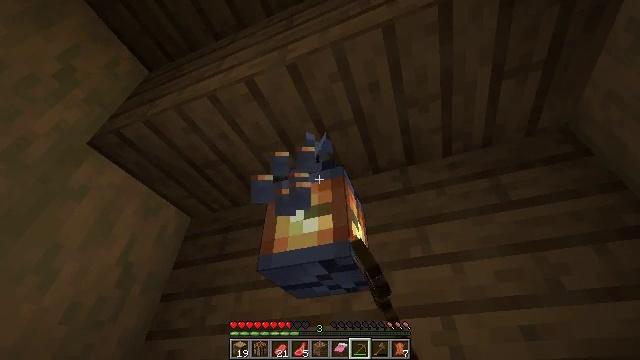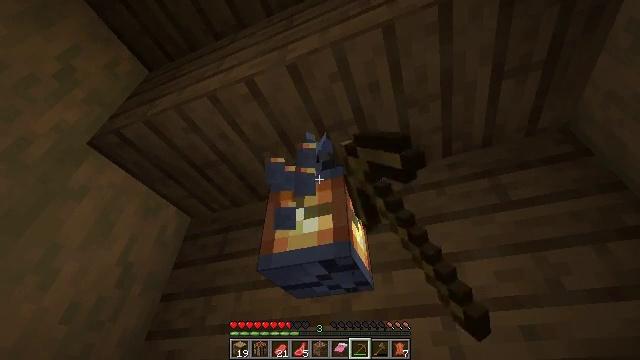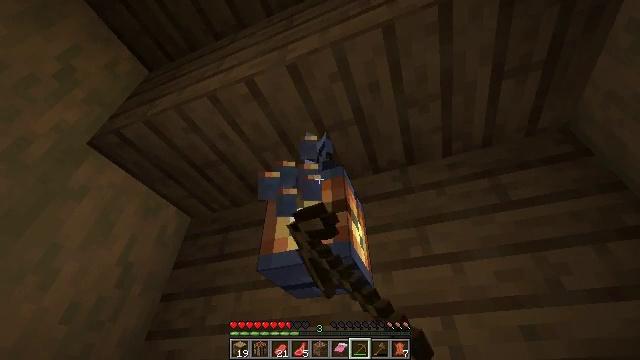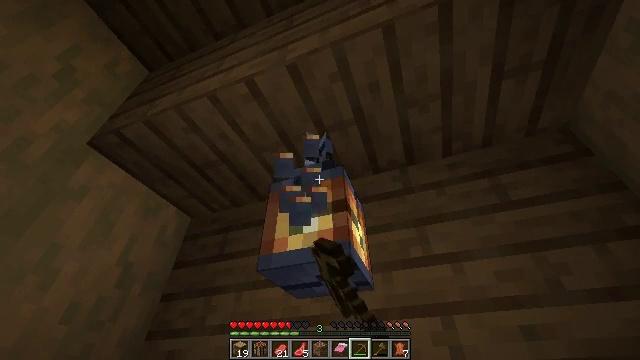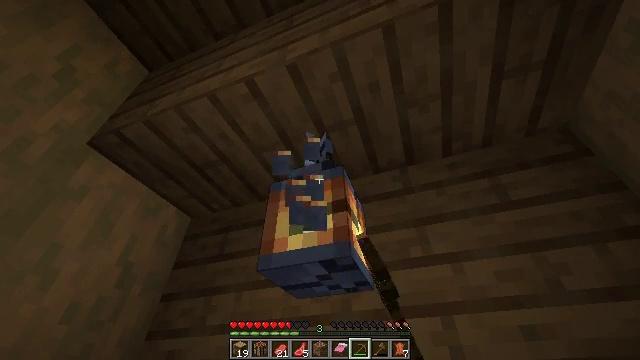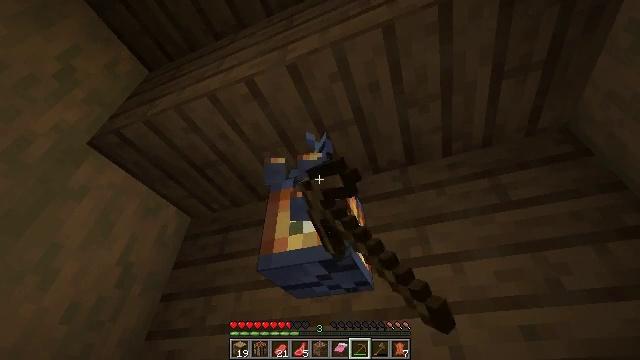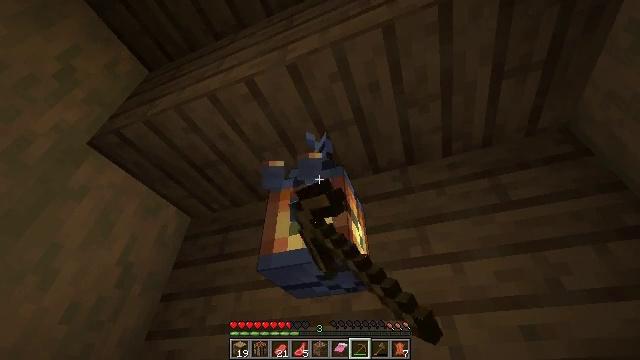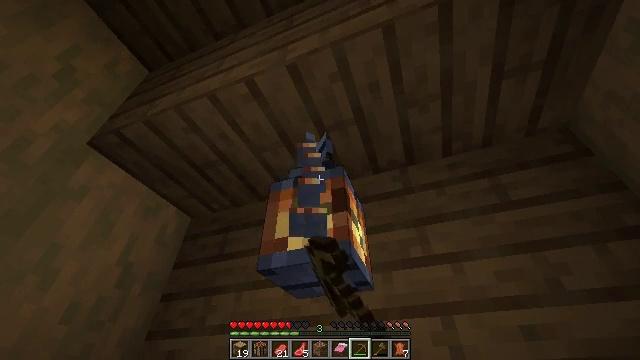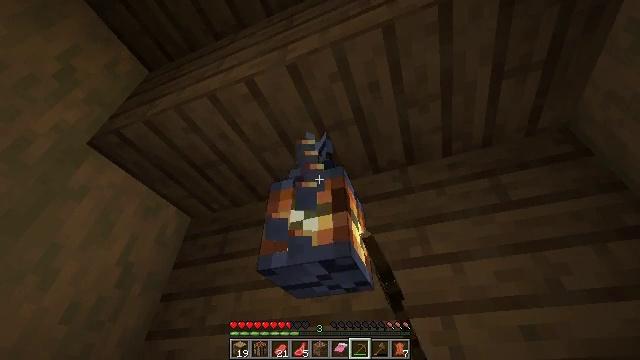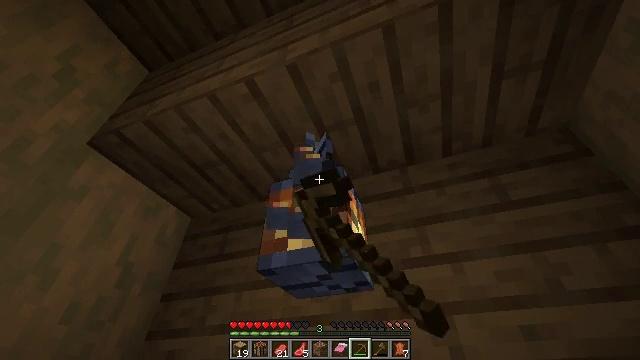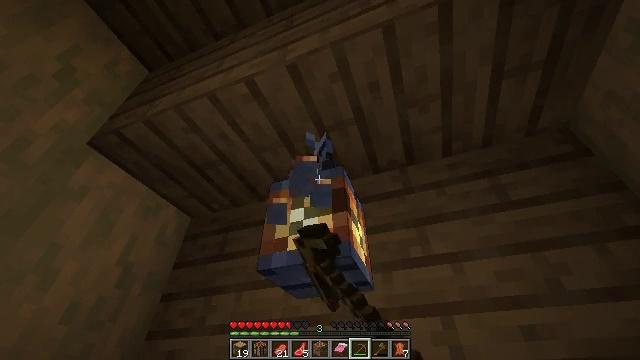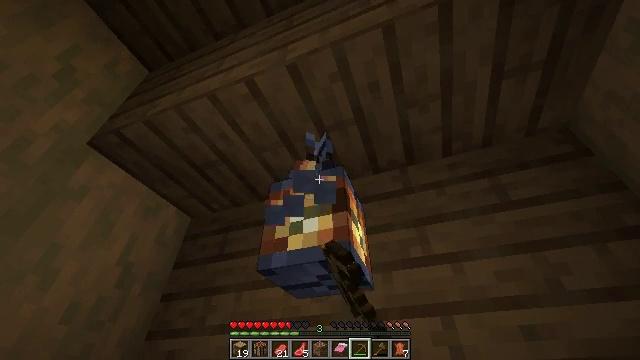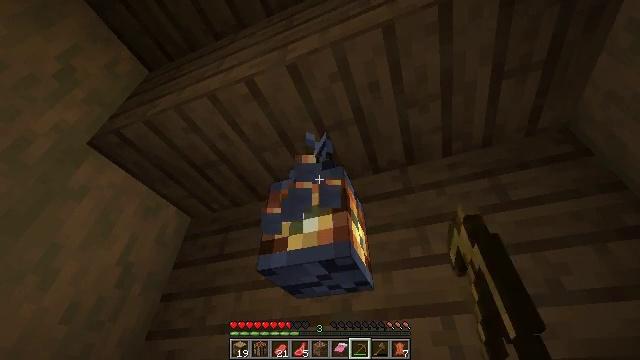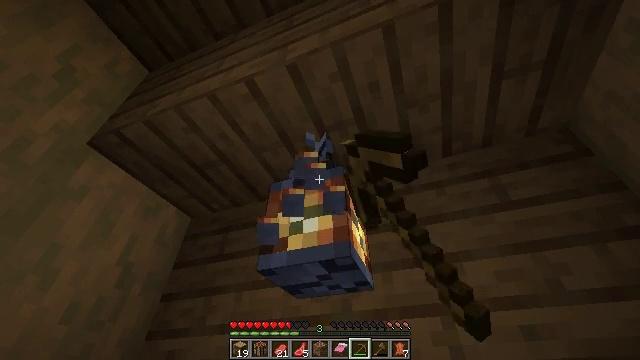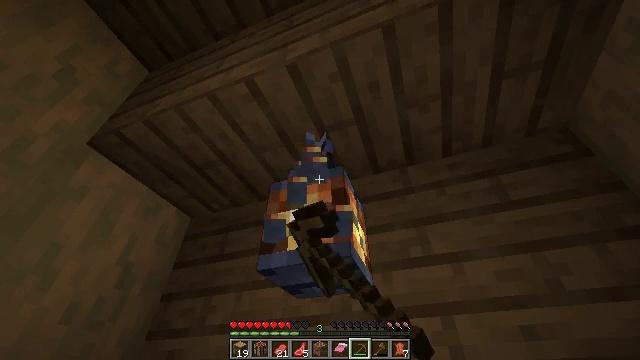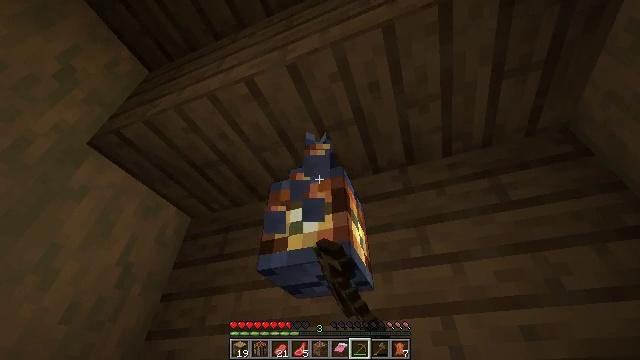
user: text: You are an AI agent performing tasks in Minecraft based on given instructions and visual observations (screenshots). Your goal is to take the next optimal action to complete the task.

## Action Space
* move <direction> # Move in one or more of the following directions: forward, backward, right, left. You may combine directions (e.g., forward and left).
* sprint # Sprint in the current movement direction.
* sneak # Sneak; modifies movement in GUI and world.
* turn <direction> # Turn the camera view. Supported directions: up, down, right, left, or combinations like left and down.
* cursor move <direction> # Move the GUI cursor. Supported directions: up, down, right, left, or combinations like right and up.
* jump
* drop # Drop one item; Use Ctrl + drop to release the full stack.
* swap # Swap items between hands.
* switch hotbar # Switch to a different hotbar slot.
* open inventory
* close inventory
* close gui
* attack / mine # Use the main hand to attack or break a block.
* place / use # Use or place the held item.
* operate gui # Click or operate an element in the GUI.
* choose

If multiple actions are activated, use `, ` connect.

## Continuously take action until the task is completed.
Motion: motion action
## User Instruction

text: Left-click to mine the lantern.
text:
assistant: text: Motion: attack / mine
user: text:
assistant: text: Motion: attack / mine
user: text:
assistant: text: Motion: attack / mine
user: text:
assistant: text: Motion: attack / mine
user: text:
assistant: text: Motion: attack / mine
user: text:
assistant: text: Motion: attack / mine
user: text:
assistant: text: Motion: attack / mine
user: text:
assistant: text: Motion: attack / mine
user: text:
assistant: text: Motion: attack / mine
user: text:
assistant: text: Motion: attack / mine
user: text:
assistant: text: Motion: attack / mine
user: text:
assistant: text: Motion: attack / mine
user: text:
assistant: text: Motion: attack / mine
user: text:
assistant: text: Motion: attack / mine
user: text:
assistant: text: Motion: attack / mine
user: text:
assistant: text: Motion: attack / mine
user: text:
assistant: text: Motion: attack / mine
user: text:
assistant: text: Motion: attack / mine
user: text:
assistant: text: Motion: attack / mine
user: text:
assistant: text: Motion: attack / mine
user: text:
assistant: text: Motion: attack / mine
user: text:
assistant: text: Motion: attack / mine
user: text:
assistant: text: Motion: attack / mine
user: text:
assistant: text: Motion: attack / mine
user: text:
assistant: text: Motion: attack / mine
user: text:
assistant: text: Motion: attack / mine
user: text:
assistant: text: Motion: attack / mine
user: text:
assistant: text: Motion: attack / mine
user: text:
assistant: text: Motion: attack / mine
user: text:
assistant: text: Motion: attack / mine